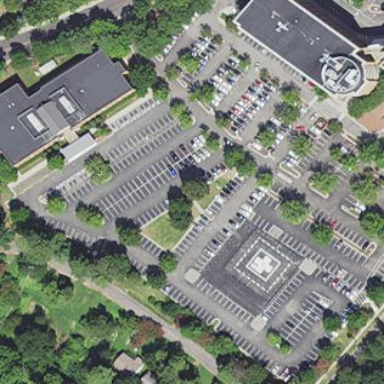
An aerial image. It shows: Parking area.